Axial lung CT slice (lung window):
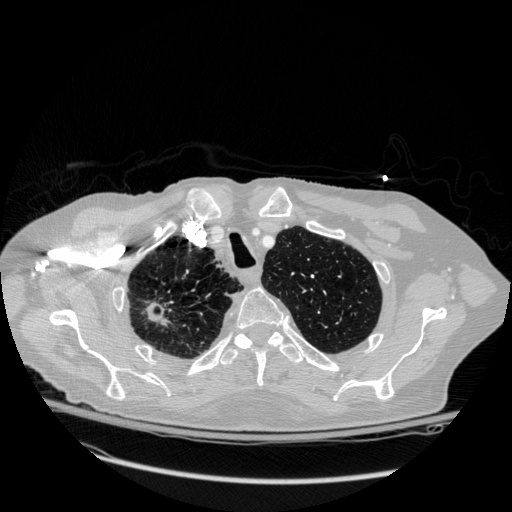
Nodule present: yes
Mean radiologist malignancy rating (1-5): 4.75